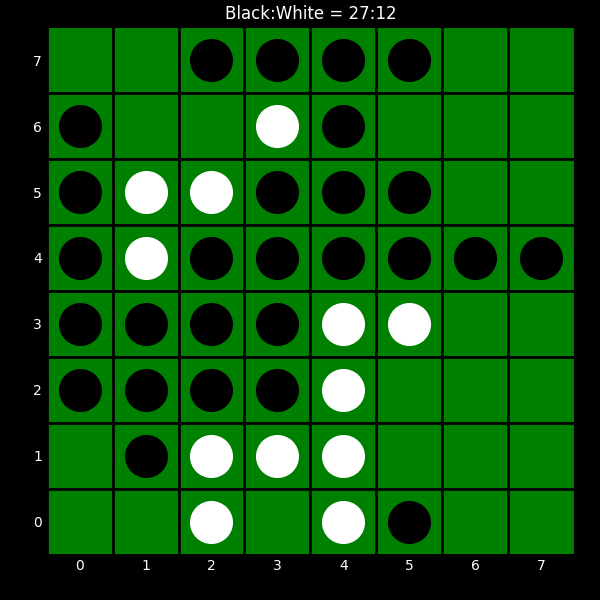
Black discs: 27
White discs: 12